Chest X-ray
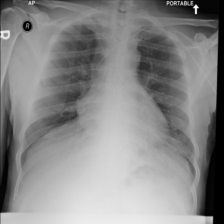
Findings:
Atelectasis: negative
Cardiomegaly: negative
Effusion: negative
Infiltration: negative
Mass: negative
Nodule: negative
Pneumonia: negative
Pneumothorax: negative
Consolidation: negative
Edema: negative
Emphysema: negative
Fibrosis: negative
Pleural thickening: negative
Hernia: negative